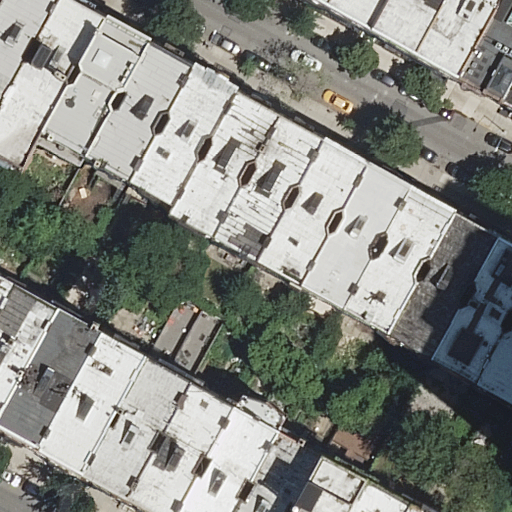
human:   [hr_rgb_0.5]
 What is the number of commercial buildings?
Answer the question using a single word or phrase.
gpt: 0

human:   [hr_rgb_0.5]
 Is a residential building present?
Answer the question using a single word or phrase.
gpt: yes

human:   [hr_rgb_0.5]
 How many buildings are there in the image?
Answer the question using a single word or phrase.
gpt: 31

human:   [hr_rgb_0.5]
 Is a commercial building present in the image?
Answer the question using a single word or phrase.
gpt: no

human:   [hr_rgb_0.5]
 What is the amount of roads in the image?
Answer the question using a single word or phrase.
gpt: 2

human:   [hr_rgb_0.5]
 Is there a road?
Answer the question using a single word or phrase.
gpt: yes

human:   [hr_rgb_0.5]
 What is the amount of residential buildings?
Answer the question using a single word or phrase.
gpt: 31

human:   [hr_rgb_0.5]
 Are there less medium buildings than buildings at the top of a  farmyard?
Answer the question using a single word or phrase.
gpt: no

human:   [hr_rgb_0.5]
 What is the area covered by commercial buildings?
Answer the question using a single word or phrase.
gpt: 0m2

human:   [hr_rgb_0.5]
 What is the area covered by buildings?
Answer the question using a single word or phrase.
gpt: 5373m2

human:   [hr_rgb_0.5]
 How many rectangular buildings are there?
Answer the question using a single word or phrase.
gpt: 18

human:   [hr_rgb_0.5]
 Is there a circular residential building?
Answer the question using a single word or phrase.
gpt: no

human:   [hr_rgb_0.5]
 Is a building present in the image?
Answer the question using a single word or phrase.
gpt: yes

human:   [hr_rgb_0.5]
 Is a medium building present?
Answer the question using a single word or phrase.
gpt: yes

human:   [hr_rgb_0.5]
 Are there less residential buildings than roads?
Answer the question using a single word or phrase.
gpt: no

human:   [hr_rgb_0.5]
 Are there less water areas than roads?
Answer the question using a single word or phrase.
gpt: yes

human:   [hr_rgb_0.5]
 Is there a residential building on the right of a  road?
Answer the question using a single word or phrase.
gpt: yes

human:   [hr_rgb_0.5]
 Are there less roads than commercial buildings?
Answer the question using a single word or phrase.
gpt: no

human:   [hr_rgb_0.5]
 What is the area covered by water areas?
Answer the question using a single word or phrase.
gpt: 0m2

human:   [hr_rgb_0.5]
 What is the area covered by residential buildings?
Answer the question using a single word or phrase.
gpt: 5373m2

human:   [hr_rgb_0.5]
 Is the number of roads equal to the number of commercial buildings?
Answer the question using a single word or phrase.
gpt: no

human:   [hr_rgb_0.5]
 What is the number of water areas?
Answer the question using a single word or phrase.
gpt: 0

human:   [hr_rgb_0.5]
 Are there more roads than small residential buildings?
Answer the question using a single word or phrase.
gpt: no

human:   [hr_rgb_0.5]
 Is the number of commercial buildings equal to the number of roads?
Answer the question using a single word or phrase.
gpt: no

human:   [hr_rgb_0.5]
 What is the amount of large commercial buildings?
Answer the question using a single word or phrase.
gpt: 0

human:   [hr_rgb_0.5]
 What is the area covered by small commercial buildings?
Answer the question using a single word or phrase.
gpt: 0m2

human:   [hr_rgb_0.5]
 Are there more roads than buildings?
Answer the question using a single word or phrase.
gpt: no

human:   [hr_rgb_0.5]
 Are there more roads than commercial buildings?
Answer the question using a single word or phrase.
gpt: yes

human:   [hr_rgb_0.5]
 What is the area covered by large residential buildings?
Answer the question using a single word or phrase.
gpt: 0m2

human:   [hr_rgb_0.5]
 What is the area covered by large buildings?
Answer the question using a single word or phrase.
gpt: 0m2

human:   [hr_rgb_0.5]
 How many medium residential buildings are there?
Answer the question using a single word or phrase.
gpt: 22

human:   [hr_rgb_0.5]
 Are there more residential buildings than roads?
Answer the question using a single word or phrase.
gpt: yes

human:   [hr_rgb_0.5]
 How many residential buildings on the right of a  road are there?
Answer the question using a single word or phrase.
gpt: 25

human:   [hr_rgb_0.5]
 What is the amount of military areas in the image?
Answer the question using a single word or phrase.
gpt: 0

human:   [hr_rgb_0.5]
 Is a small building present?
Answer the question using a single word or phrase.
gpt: yes

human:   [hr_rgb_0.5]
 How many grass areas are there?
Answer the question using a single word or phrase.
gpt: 0

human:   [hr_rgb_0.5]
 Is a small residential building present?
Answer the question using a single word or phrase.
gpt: yes

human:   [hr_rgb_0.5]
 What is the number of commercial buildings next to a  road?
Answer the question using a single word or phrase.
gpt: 0

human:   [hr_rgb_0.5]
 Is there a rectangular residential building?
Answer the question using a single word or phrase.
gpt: yes

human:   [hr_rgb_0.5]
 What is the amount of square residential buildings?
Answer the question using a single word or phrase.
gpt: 0

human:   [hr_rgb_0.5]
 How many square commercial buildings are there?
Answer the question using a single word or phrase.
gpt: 0

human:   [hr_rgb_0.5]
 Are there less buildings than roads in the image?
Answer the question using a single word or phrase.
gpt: no

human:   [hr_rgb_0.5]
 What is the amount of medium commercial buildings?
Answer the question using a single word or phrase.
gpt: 0

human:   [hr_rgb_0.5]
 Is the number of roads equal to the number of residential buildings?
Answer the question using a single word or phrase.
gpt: no

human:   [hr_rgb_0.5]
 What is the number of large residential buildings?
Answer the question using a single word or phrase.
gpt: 0

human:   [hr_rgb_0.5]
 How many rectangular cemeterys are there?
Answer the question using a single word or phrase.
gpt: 0

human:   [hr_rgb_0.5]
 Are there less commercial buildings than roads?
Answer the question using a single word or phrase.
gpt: yes

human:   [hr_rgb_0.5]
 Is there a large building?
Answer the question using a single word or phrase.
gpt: no

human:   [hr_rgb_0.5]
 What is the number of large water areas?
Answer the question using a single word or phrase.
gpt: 0

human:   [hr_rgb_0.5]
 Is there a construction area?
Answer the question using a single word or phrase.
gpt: no

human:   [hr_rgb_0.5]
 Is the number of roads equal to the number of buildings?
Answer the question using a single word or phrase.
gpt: no

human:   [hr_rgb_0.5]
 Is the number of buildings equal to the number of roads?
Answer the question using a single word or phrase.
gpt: no

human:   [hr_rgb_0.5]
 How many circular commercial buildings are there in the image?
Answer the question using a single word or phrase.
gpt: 0

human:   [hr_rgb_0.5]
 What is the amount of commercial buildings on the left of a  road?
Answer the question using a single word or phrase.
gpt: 0

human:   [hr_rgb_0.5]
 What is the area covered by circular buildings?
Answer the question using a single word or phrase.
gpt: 0m2

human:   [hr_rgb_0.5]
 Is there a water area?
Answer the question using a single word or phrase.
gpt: no

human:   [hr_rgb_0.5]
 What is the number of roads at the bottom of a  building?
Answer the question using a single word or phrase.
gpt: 1

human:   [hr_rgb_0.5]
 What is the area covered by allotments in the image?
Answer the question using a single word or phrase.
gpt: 0m2

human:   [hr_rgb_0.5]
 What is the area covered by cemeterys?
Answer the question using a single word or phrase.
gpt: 0m2

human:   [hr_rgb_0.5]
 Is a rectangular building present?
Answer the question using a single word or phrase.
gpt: yes

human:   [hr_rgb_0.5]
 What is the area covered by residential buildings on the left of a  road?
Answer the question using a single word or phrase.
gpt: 3407m2

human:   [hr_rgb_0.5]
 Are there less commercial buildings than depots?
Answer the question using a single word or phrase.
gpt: no

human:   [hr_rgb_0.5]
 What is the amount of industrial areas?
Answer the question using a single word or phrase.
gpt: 0

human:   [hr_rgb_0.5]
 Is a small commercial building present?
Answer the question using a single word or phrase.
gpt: no